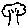
Label: tree